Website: macys
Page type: delivery-shipping
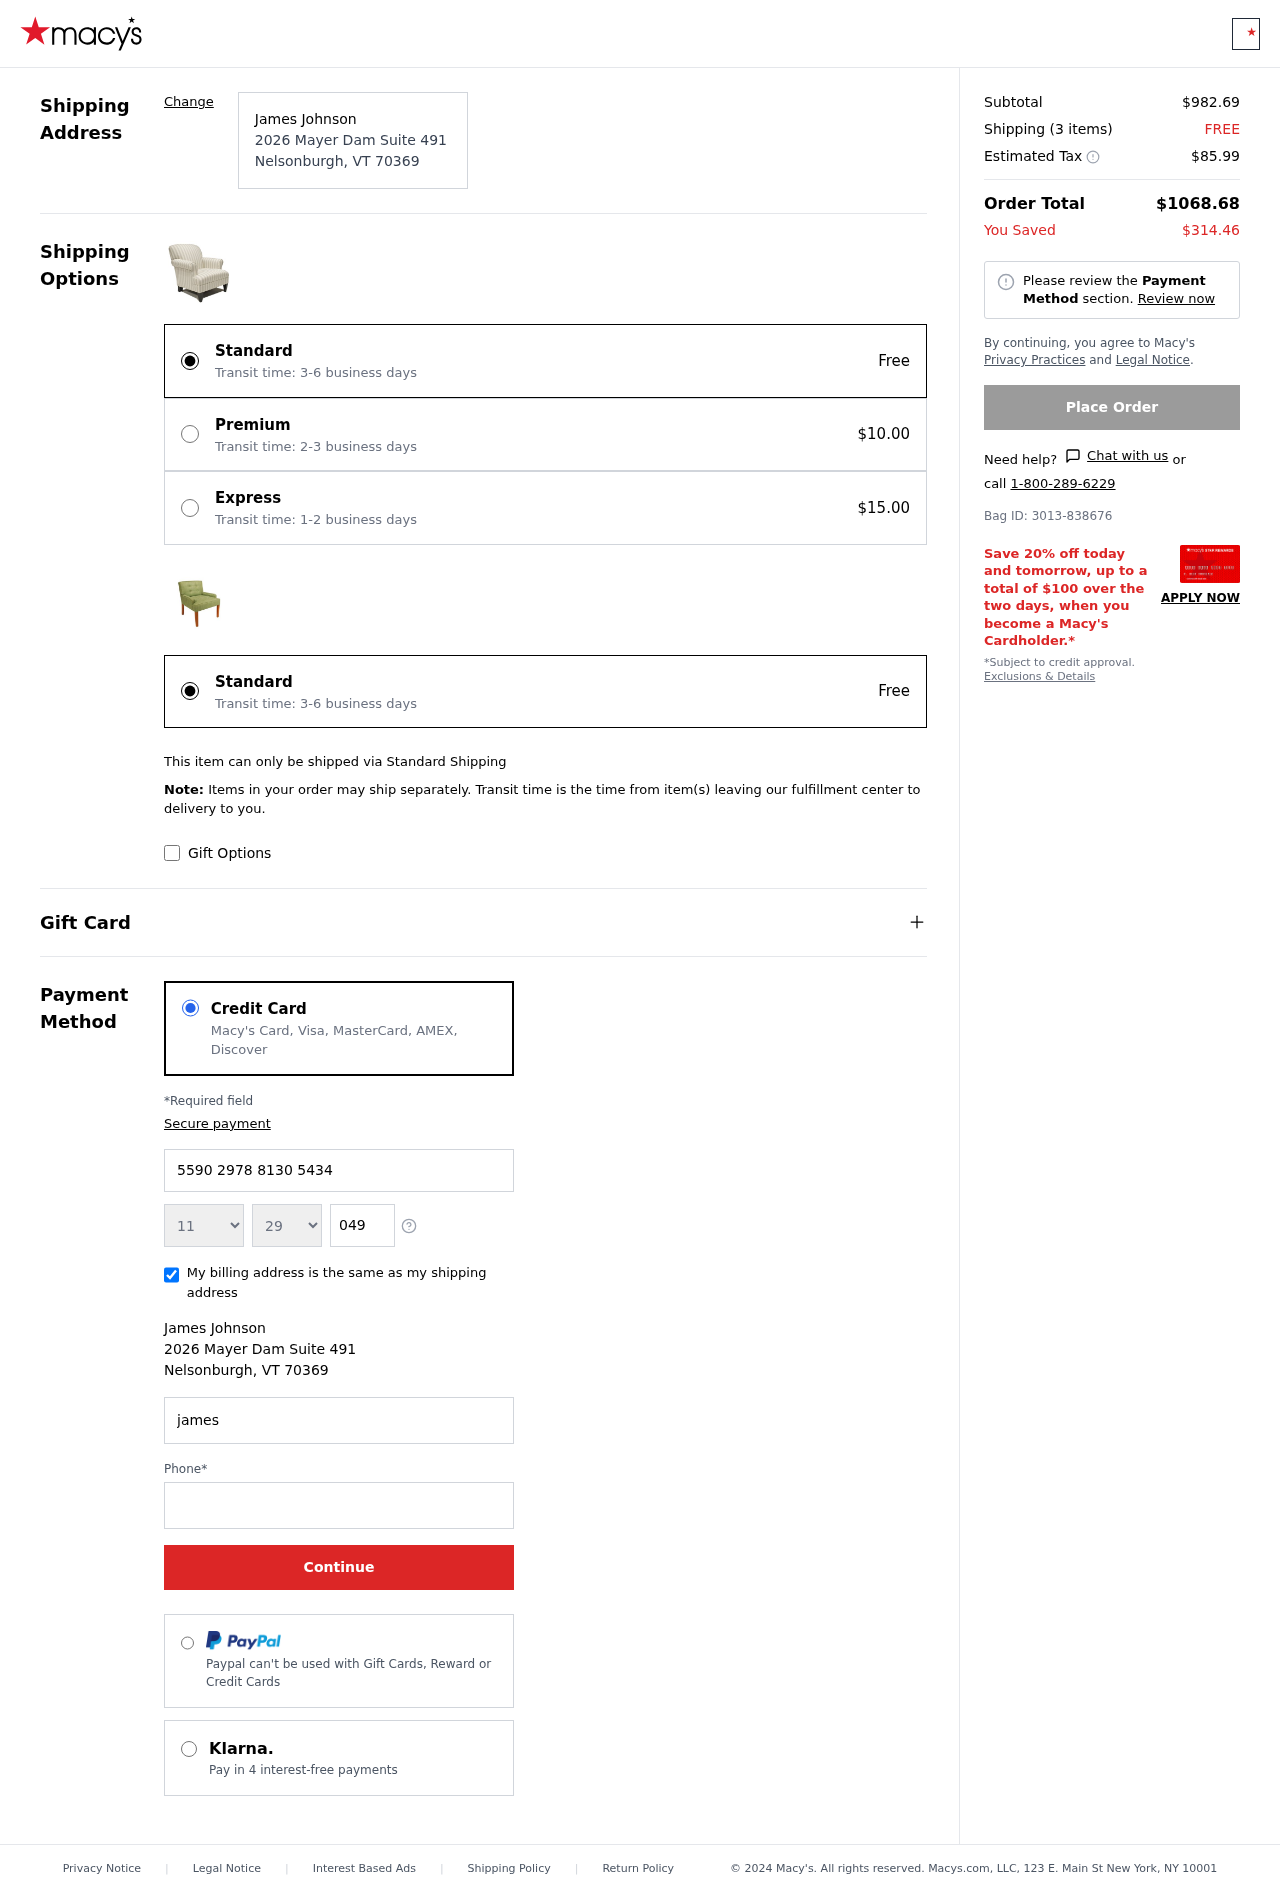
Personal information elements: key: PII_CARD_EXPIRY_MONTH
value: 11
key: PII_CARD_EXPIRY_YEAR
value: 29
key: PII_CITY
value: Nelsonburgh
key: PII_CITY_STATE_ZIP
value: Nelsonburgh, VT 70369
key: PII_FULLNAME
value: James Johnson
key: PII_POSTCODE
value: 70369
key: PII_STATE_ABBR
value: VT
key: PII_STREET
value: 2026 Mayer Dam Suite 491
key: PII_CARD_NUMBER
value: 5590 2978 8130 5434
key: PII_CARD_CVV
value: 049
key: PII_EMAIL
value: james.johnson@gmail.com
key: PII_PHONE
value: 5002689470
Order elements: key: ORDER_SUBTOTAL
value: $982.69
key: ORDER_NUM_ITEMS
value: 3
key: ORDER_SHIPPING_COST
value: FREE
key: ORDER_TAX
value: $85.99
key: ORDER_TOTAL
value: $1068.68
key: ORDER_SAVINGS
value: $314.46
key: ORDER_BAG_ID
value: Bag ID: 3013-838676